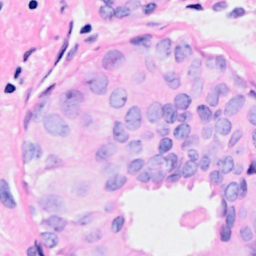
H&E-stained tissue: Breast